Field crop: maize
Growth stage: 2
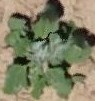
Species: chenopodium